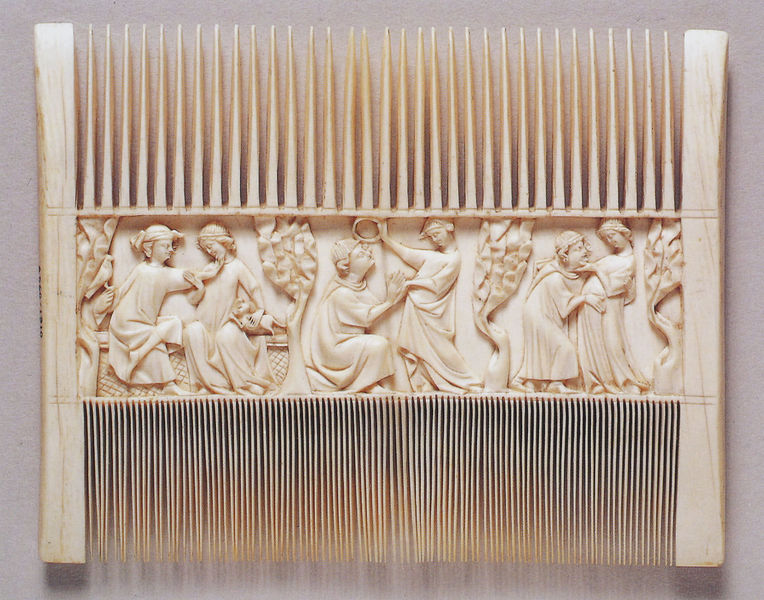
Titel: Kamm mit Szenen der Liebeswerbung
Standort: Herstellungsort: Frankreich (EU - F)
Institution: London, Victoria and Albert Museum
Schlagwörter: baum, fuß, mann, weiß, bäume, frauen, frau, männer, paris, hund, halten, kirche, figur, kind, paar, kinn, hündchen, bein, liebe, kamm, hof, bank, figuren, knie, ring, knochen, spiel, kranz, rom, schnitzerei, zacken, toilette, ehe, zähne, mittelalter, kämmen, szenen, geschnitzt, bitten, elfenbein, zahn, paare, cluny, werben, minne, simultandarstellung, mailand, hochzeitsgeschenk, höfische szene, toilettenartikel